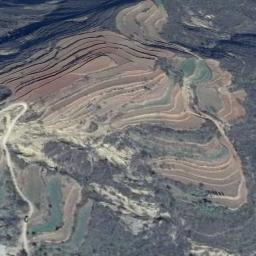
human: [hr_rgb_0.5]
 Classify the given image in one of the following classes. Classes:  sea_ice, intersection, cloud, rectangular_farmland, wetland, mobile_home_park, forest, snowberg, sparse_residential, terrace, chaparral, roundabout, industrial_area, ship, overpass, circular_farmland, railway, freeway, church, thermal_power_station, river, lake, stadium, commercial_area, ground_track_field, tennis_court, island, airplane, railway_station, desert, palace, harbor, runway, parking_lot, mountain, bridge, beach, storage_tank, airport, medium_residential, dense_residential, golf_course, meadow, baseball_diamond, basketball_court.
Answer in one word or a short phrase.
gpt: terrace